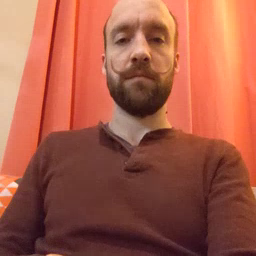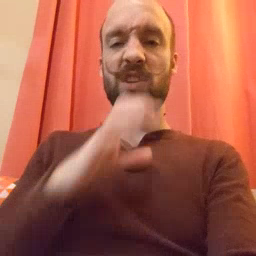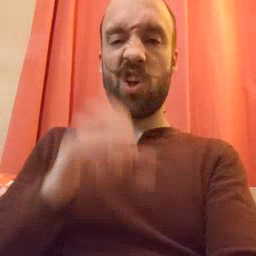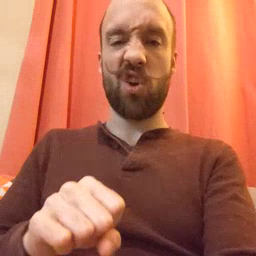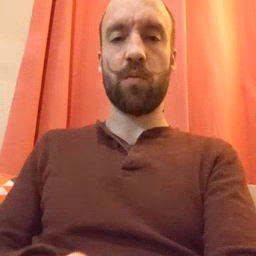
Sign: old